Field crop: maize
Growth stage: 2
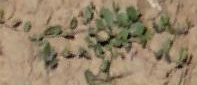
Species: convolvulus